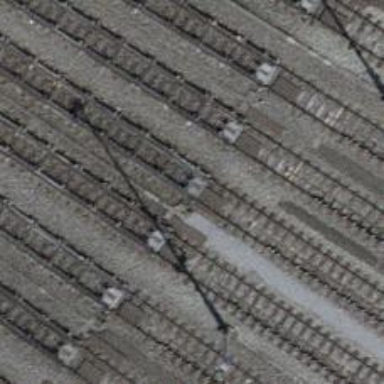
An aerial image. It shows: Railway yard with one track. The railway includes beam retarder.